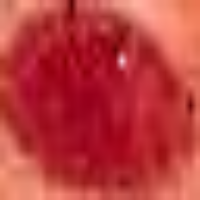
Label: prophase